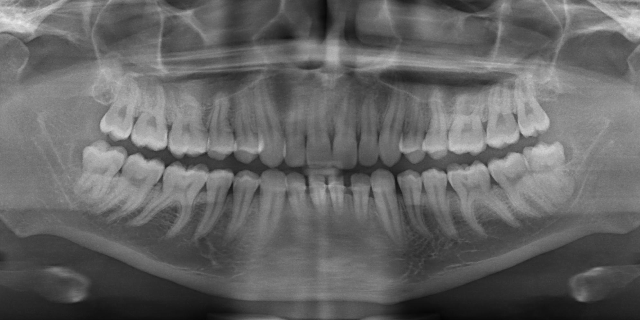
adult